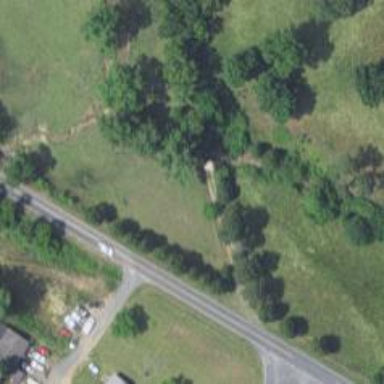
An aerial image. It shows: Culvert tunnel.